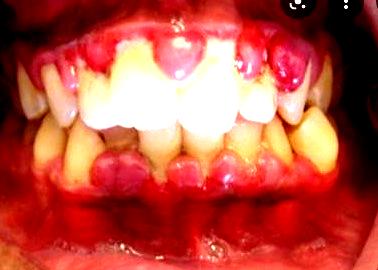
Condition: Gingivitis